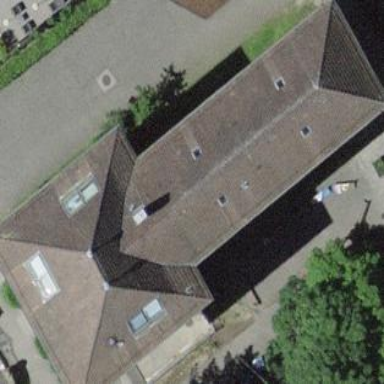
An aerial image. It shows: School building.